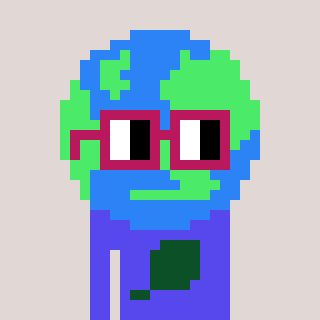
a pixel art character with square dark red glasses, a earth-shaped head and a computerblue-colored body on a warm background